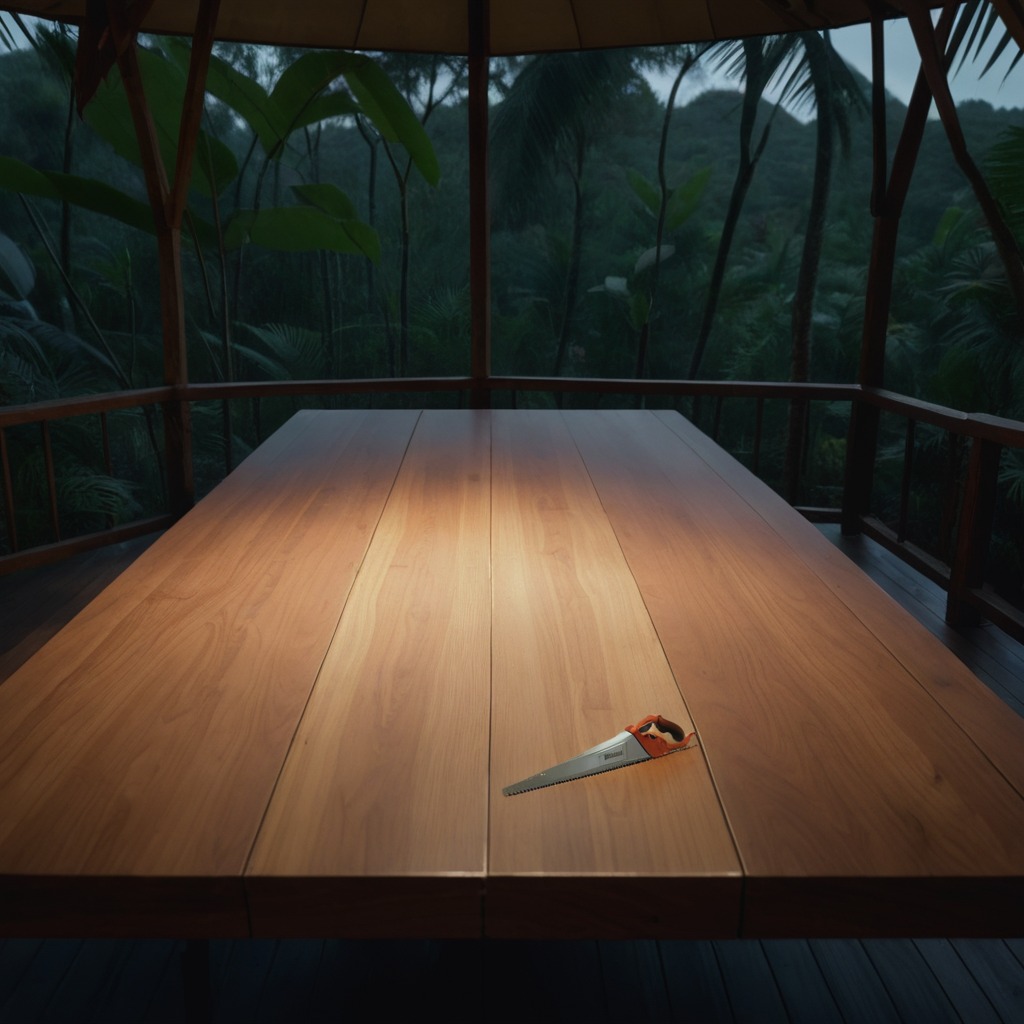
A metal saw is lying on the wooden table.